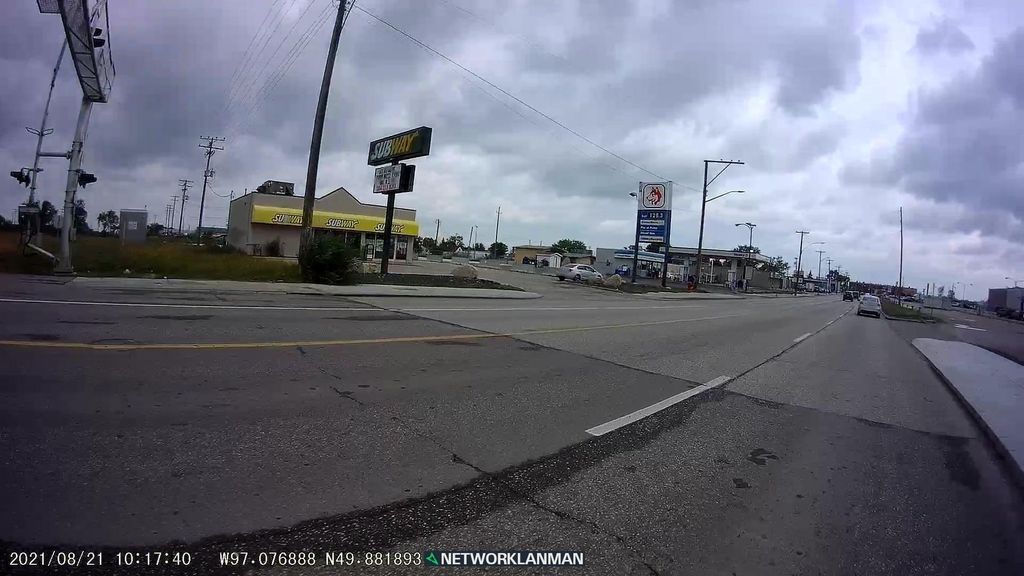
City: winnipeg